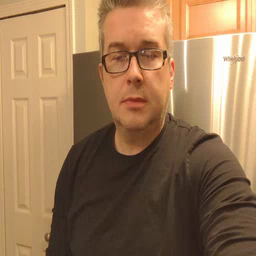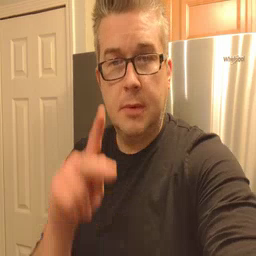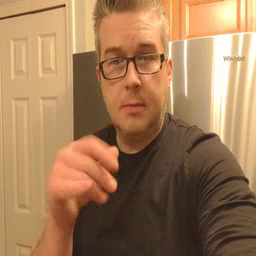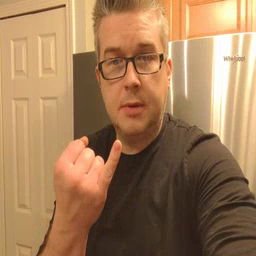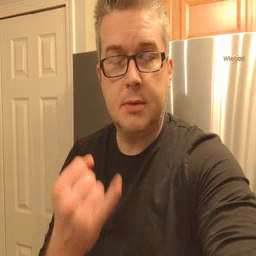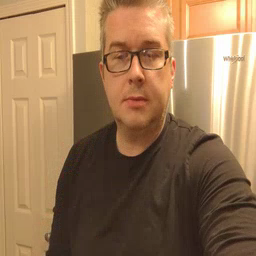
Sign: pajamas